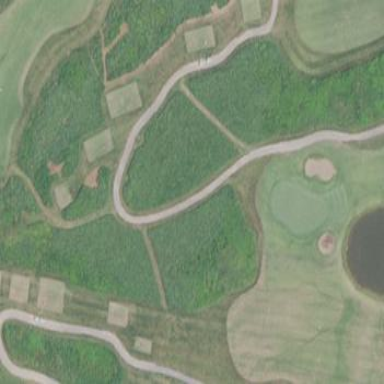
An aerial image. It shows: Area with grass used as rough in golf course.